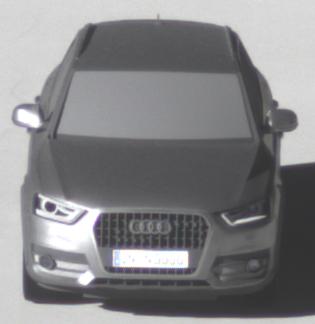
Make: Audi
Model: Q3 1.4 TFSI
Detailed model: Q3 (8U)
Model produced from: 2013/07
Model produced until: 2014/10
Doors: 5
Color: gray
Road condition: dry road
Daytime: morning or afternoon
Contrast: high contrast